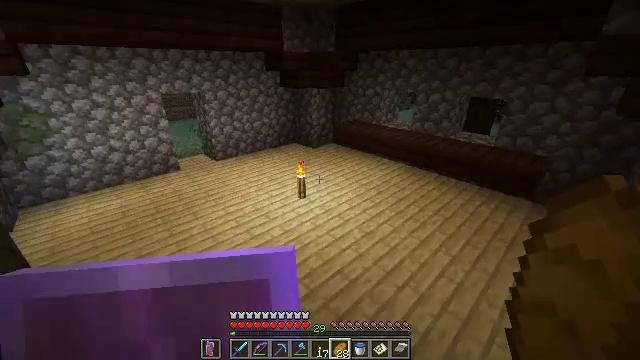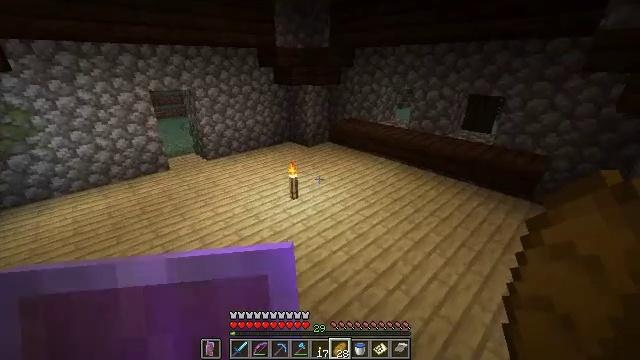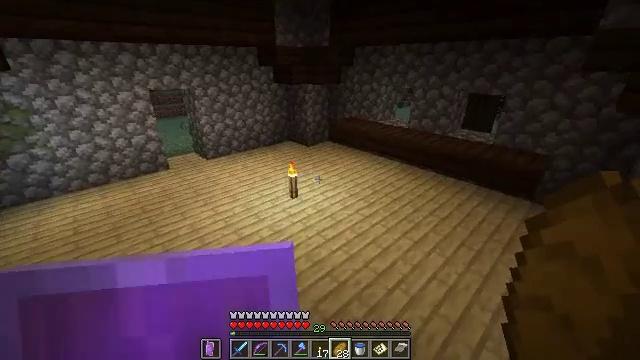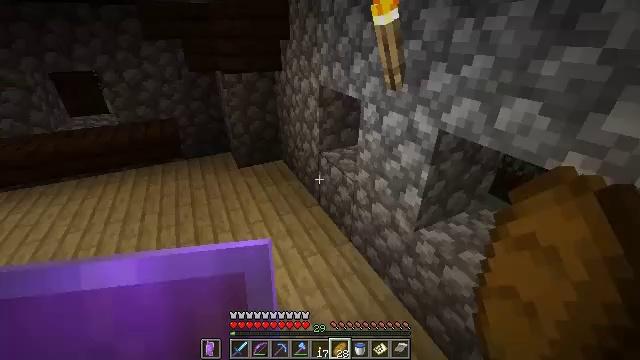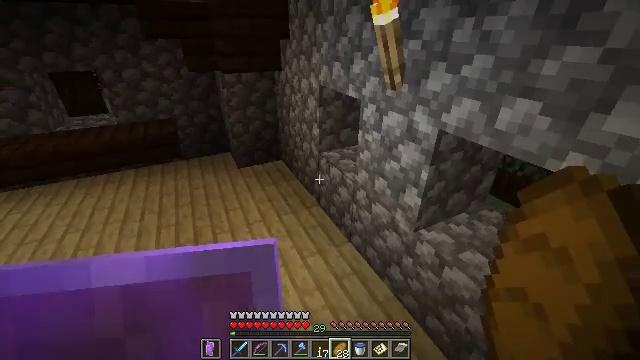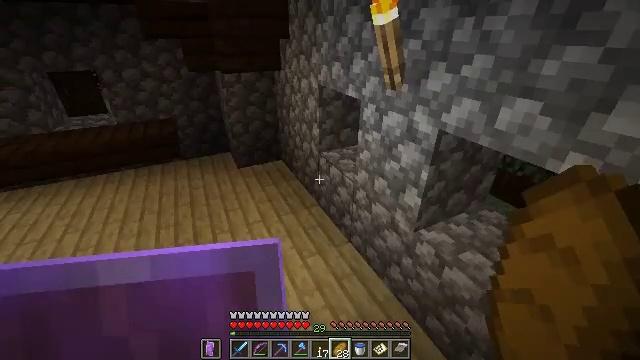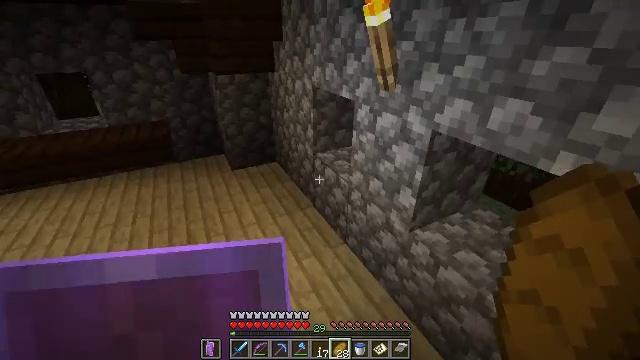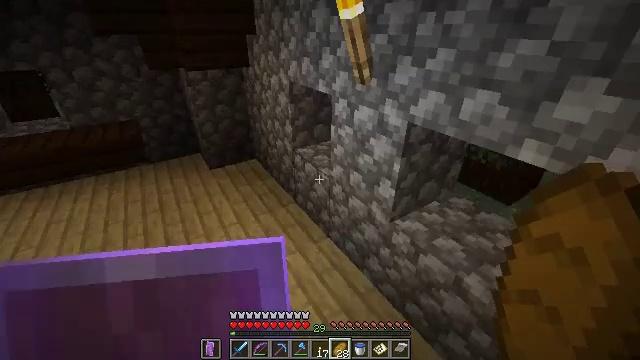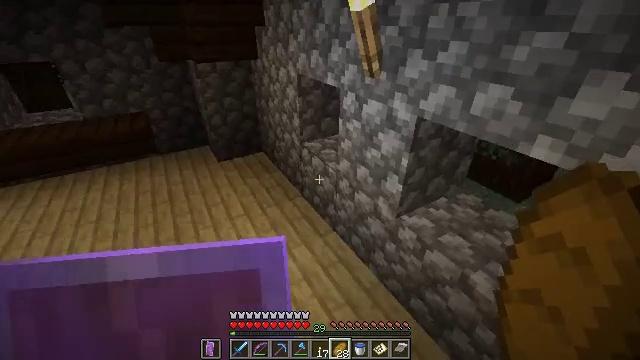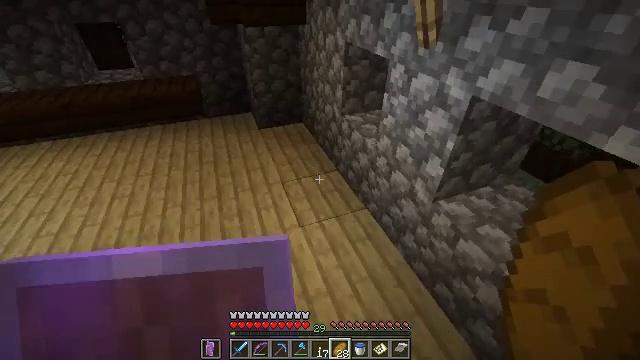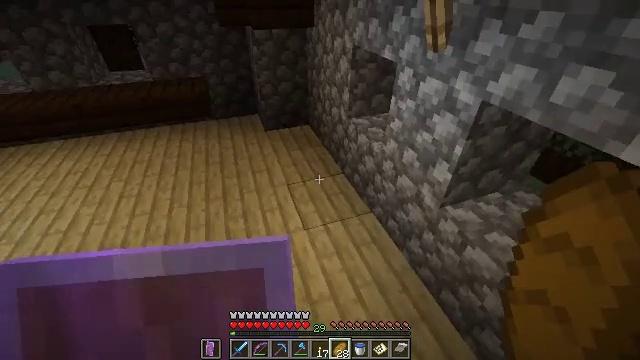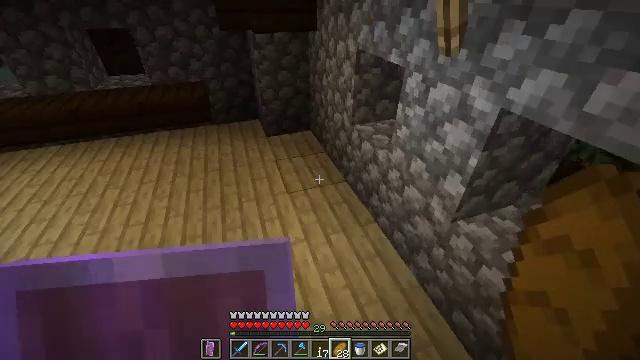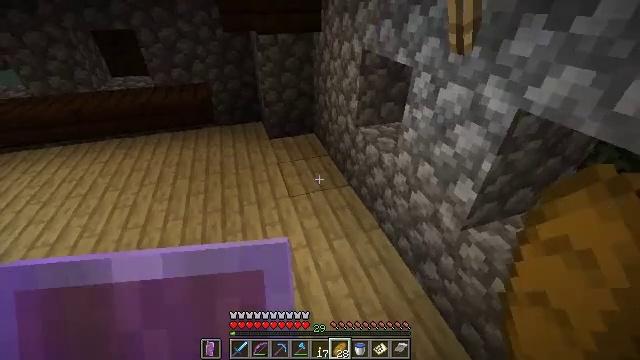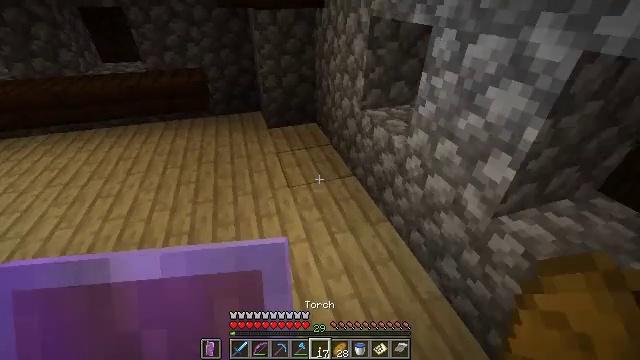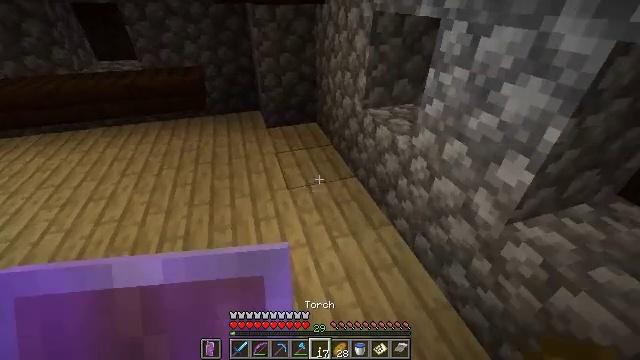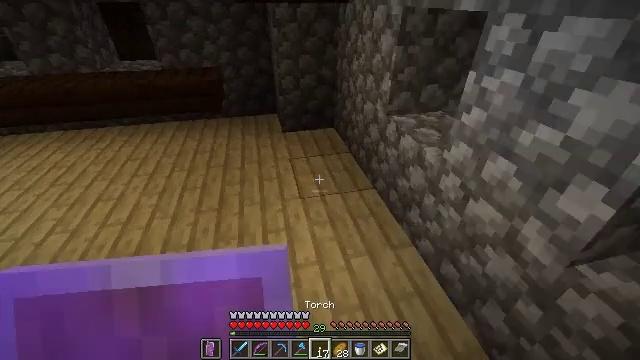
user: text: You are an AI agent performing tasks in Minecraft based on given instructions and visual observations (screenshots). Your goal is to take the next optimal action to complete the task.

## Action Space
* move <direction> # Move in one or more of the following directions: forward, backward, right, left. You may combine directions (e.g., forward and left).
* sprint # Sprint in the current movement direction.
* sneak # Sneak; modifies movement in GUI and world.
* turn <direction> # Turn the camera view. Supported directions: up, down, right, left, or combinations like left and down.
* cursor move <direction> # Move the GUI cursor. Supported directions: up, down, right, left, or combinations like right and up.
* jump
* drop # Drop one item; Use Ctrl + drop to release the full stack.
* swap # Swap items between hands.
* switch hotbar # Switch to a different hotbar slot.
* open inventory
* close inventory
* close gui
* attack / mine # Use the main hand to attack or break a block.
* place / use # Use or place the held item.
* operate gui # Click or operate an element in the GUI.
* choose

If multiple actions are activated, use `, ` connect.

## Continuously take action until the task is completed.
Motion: motion action
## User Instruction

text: Collect birch planks from structures.
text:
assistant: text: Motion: no_op
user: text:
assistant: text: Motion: no_op
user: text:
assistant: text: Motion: turn right and down
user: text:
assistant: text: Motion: no_op
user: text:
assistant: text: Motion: no_op
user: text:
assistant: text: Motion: turn right
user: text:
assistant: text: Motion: turn right and down
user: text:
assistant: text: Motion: turn left and down
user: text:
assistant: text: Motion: turn left and down
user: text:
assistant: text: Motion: move forward, turn left
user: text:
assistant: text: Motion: move forward
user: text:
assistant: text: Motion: move forward
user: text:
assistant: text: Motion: move forward
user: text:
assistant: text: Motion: move forward
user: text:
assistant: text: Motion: move forward, turn left
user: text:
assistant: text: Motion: move forward, turn left
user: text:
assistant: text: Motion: move forward, turn left
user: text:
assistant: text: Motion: move forward, turn left
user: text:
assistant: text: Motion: move forward, turn left, switch to hotbar 4
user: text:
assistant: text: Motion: move forward, switch to hotbar 4
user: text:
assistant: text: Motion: move forward, switch to hotbar 4
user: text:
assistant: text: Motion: move forward
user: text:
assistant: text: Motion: move forward
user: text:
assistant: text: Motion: move forward
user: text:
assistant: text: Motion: move forward and move right
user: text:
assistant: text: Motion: move forward and move right, turn left and down
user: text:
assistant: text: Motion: move forward and move right, turn left and down
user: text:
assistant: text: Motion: move forward, turn left and down, attack / mine
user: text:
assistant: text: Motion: move forward, turn left and down, attack / mine
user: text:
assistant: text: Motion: turn left and down, attack / mine